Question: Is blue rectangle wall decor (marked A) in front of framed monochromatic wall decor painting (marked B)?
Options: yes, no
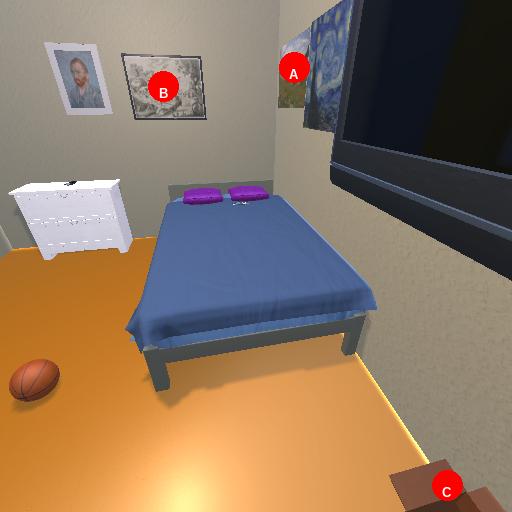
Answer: yes